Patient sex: M
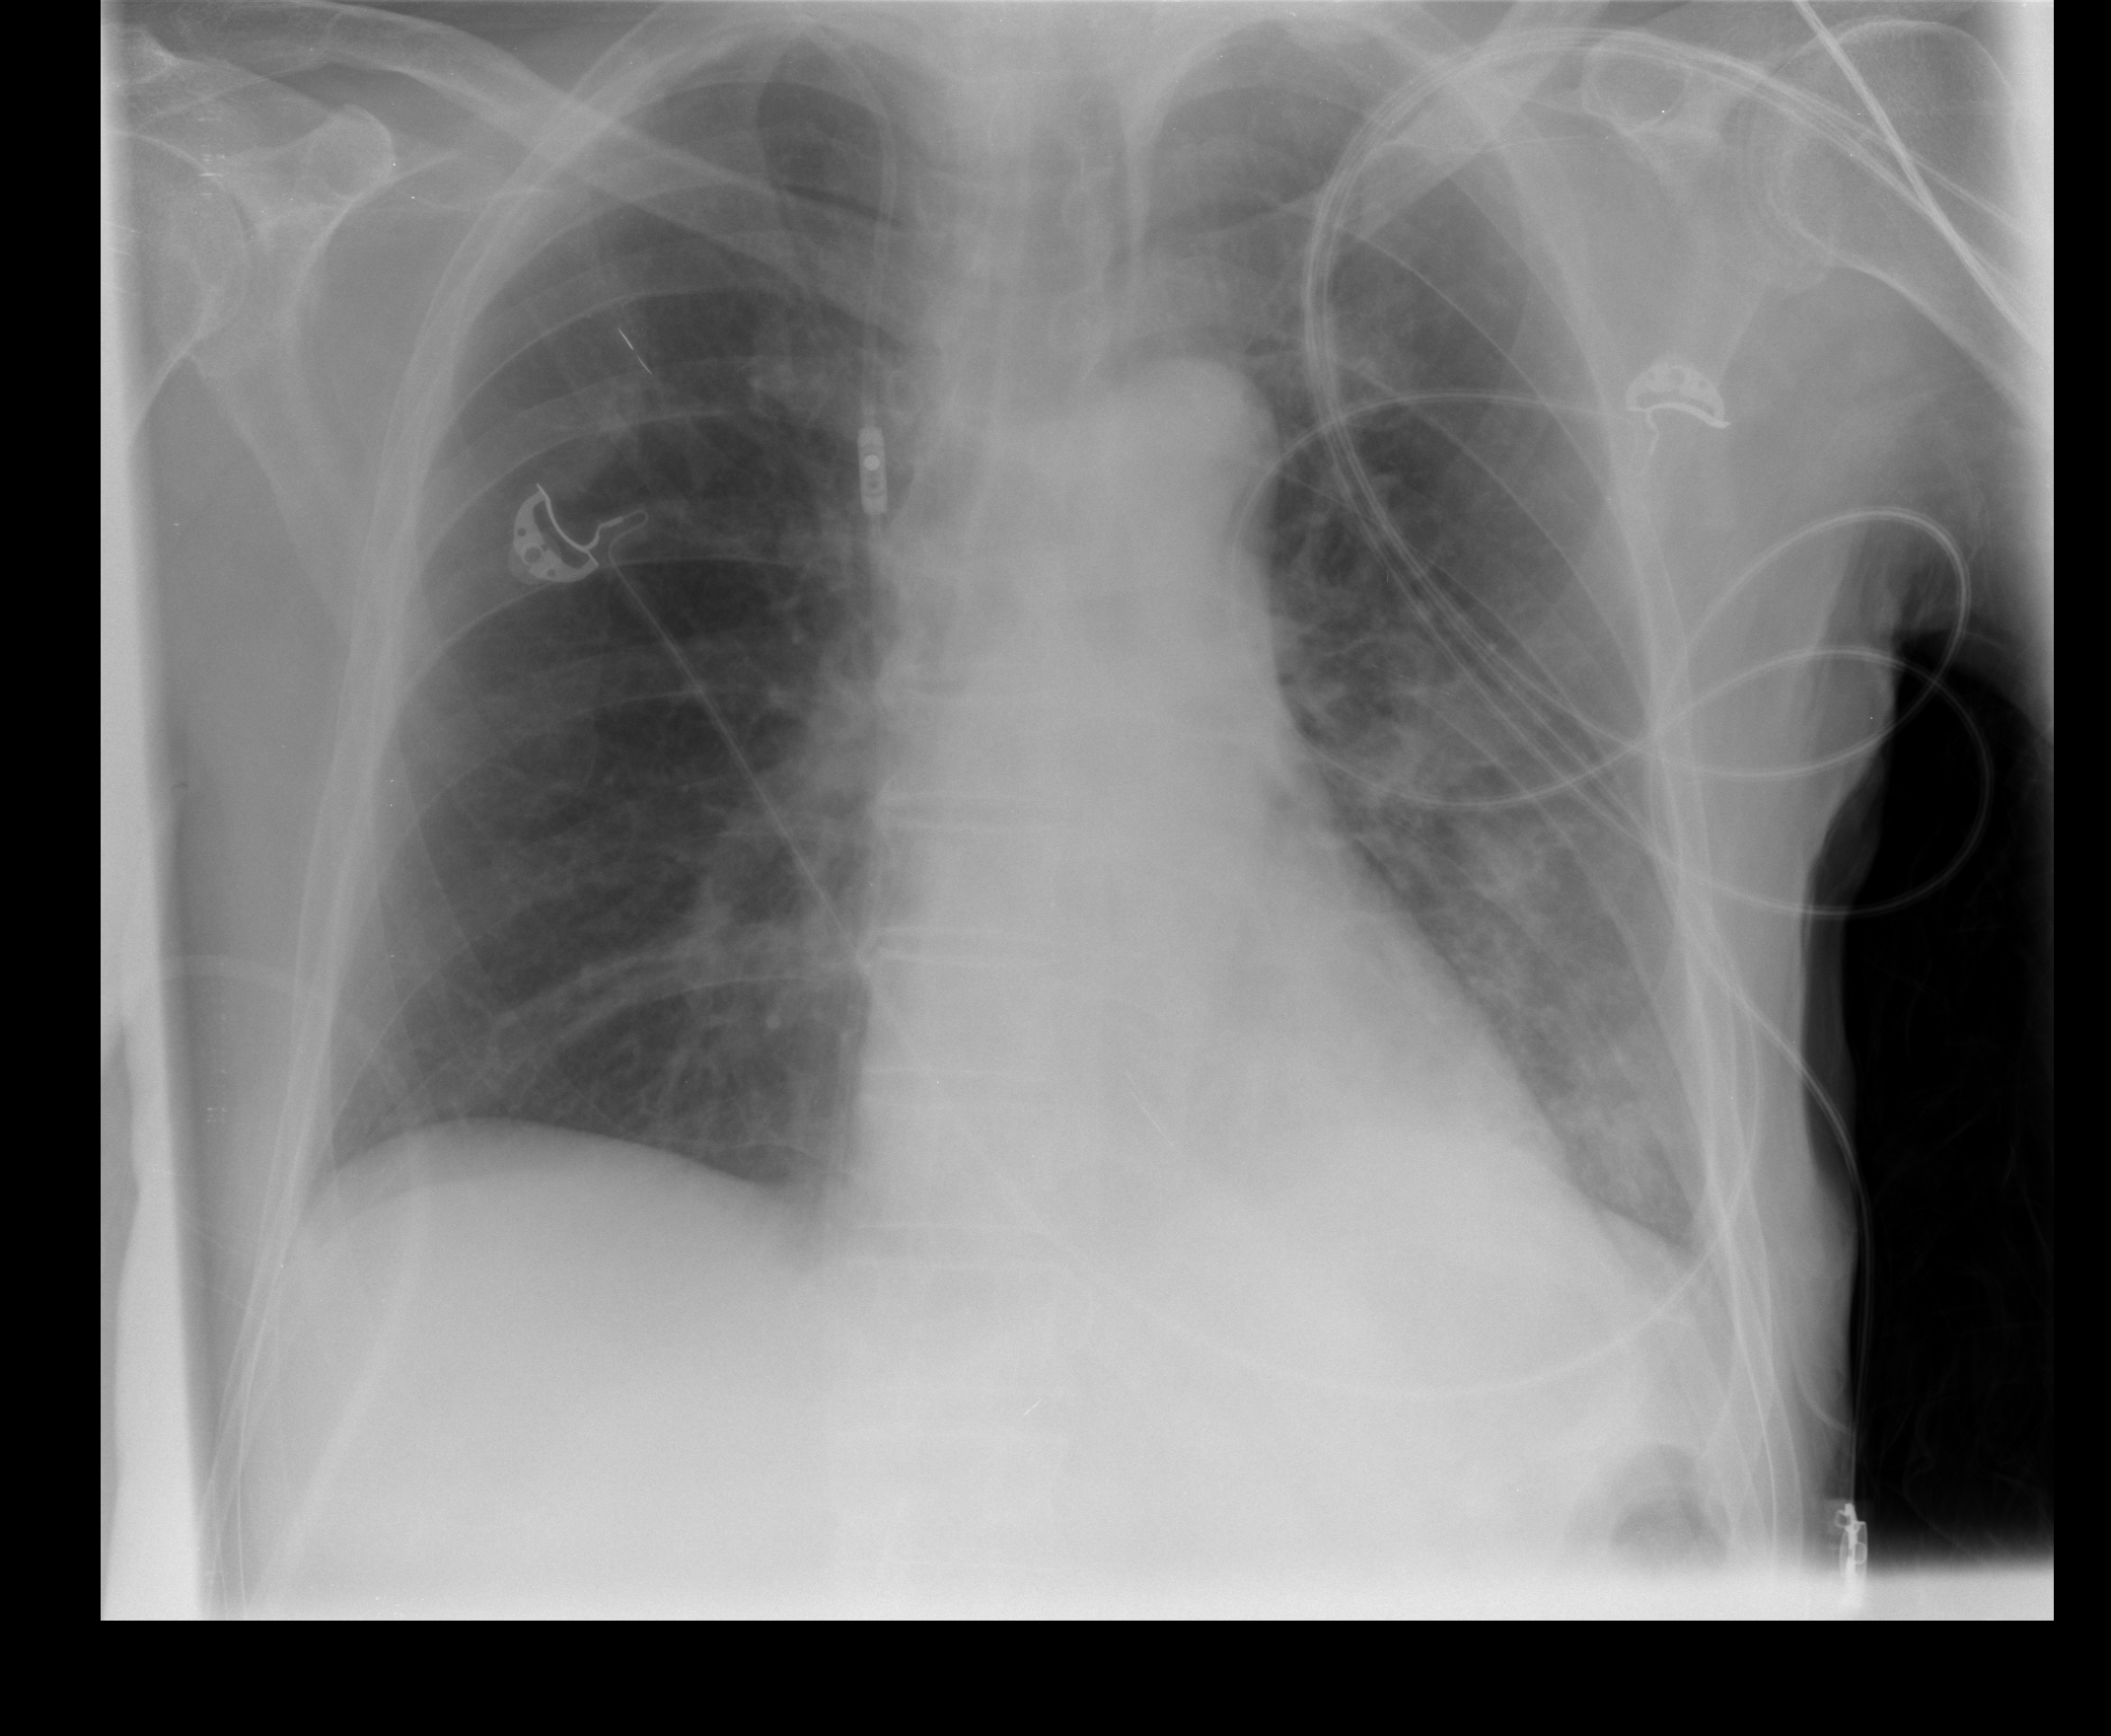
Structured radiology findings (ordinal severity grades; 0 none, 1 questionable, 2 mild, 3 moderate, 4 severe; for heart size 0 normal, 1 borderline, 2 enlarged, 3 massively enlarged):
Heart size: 0
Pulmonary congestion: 0
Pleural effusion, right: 0
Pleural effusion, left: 2
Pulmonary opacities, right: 0
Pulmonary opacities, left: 2
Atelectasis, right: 0
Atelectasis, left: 2